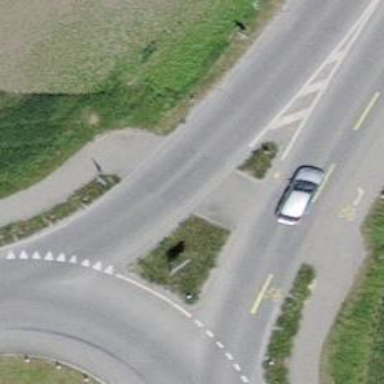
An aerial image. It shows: Uncontrolled crossing with central island on the road.